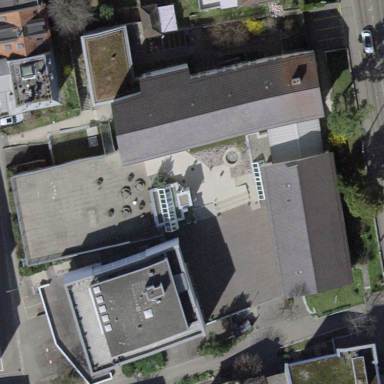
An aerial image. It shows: School.